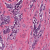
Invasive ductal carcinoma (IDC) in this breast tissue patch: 1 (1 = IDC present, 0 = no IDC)